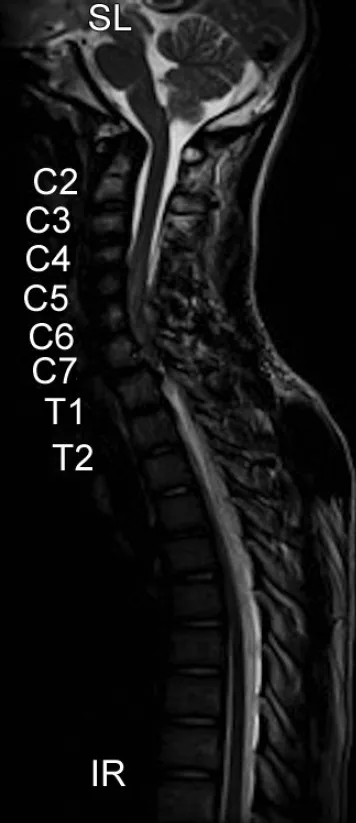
MRI spine and brain-extradural lesion of size 4.5 x 0.8 cm at C5-7 with cord compression and edema.
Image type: radiology (mri)